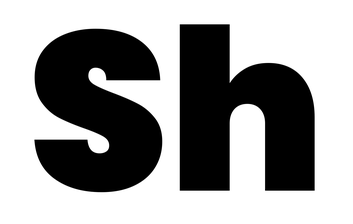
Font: Poppins-Black